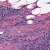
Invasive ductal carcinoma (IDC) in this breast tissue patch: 1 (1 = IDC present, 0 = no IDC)